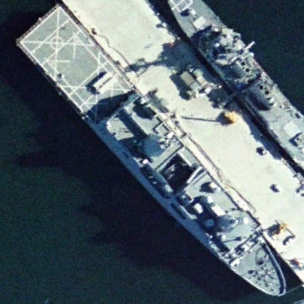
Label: combat